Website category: sports
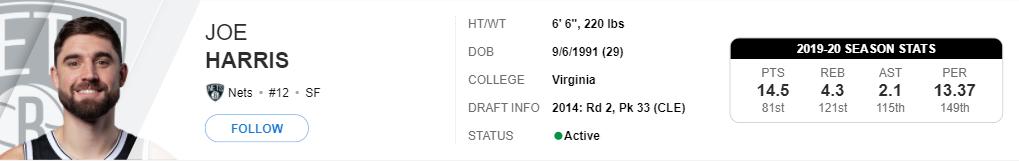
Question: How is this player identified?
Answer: Joe Harris

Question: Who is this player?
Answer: Joe Harris

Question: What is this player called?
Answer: Joe Harris

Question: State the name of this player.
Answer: Joe Harris

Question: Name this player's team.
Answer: Nets

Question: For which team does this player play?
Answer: Nets

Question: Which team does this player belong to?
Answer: Nets

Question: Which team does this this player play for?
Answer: Nets

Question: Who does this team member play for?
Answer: Nets

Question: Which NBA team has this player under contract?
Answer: Nets

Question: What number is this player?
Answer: #12

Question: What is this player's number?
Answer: #12

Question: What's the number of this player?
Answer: #12

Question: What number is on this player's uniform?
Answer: #12

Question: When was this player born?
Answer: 9/6/1991

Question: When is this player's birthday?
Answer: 9/6/1991

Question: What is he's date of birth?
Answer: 9/6/1991

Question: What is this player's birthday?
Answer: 9/6/1991

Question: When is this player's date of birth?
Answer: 9/6/1991

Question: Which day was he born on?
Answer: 9/6/1991

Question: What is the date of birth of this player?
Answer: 9/6/1991

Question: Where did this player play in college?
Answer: Virginia

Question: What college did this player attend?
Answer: Virginia

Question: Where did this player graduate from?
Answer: Virginia

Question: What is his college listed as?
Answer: Virginia

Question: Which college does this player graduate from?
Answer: Virginia

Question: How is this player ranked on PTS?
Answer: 14.5

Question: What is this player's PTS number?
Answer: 14.5

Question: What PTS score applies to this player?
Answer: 14.5

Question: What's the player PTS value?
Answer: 14.5

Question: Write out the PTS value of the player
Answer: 14.5

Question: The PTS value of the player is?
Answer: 14.5

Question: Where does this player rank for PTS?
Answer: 81st

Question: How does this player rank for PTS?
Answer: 81st

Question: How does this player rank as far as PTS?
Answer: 81st

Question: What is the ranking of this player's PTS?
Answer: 81st

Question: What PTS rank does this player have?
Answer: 81st

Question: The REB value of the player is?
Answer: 4.3

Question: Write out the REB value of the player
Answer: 4.3

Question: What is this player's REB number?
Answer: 4.3

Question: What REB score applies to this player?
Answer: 4.3

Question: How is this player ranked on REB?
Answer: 4.3

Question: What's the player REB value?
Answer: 4.3

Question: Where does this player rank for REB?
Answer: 121st

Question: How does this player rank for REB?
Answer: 121st

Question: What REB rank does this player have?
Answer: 121st

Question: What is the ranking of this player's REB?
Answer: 121st

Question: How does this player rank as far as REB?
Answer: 121st

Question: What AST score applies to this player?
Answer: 2.1

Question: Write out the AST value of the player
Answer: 2.1

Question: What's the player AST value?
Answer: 2.1

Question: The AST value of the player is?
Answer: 2.1

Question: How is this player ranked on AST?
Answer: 2.1

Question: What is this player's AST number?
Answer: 2.1

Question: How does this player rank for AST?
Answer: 115th

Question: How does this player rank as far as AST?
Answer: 115th

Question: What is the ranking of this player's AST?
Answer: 115th

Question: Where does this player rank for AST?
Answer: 115th

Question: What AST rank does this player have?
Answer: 115th

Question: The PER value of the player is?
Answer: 13.37

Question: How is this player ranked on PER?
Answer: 13.37

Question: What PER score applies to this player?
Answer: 13.37

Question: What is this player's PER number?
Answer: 13.37

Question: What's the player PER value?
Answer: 13.37